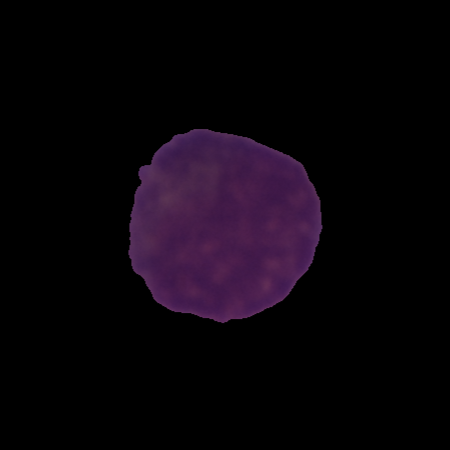
Label: healthy